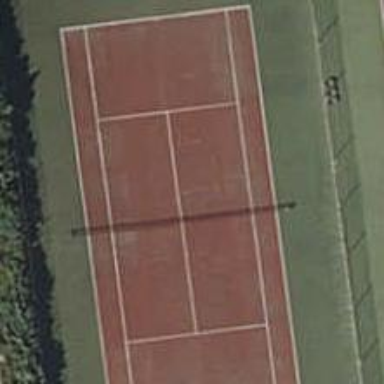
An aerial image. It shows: Tennis court on pitch.